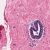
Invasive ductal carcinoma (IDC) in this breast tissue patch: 0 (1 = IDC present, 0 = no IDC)